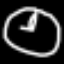
Label: clock